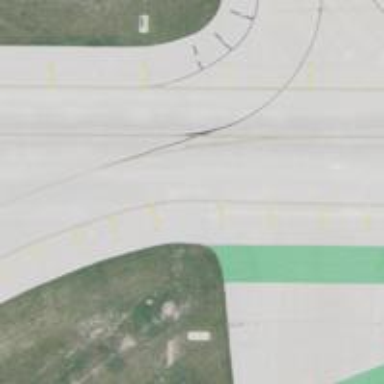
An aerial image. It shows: View of taxiway at the airport.